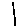
Label: line